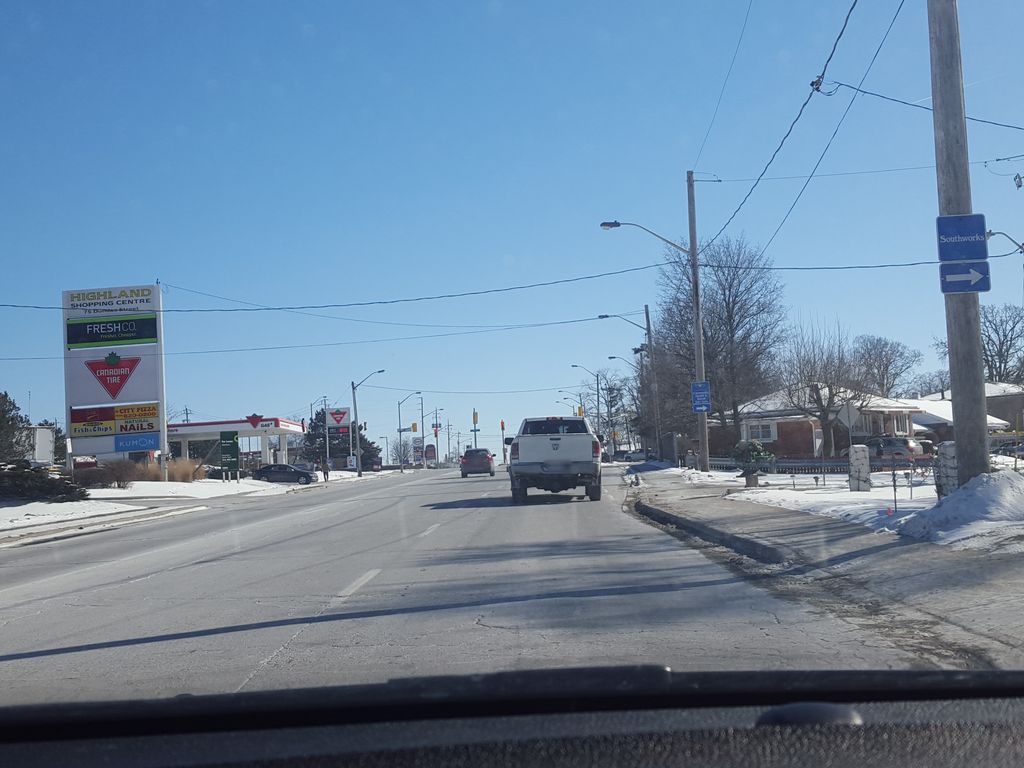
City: kitchener-waterloo